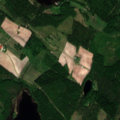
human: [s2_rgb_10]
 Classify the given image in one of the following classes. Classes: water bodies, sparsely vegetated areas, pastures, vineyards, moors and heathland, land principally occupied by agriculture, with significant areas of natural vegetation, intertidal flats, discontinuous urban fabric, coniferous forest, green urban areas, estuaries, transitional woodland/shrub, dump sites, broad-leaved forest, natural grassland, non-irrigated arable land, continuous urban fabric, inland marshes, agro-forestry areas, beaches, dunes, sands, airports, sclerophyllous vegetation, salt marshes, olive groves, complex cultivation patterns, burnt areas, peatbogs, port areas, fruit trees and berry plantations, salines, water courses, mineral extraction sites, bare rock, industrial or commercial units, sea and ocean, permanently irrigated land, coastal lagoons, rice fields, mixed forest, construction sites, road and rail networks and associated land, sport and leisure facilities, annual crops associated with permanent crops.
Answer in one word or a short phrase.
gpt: non-irrigated arable land, broad-leaved forest, mixed forest, transitional woodland/shrub, water bodies